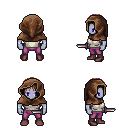
a pixel art fantasy rpg character, male body template, dark elf, purple skin, white sleeveless shirt, magenta pants, light blonde plain hairstyle, cloth hood, maroon shoes, dagger, four views (front, back, left, right), 2x2 character sprite sheet, small pixel art, hard edges, no anti-aliasing